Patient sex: F
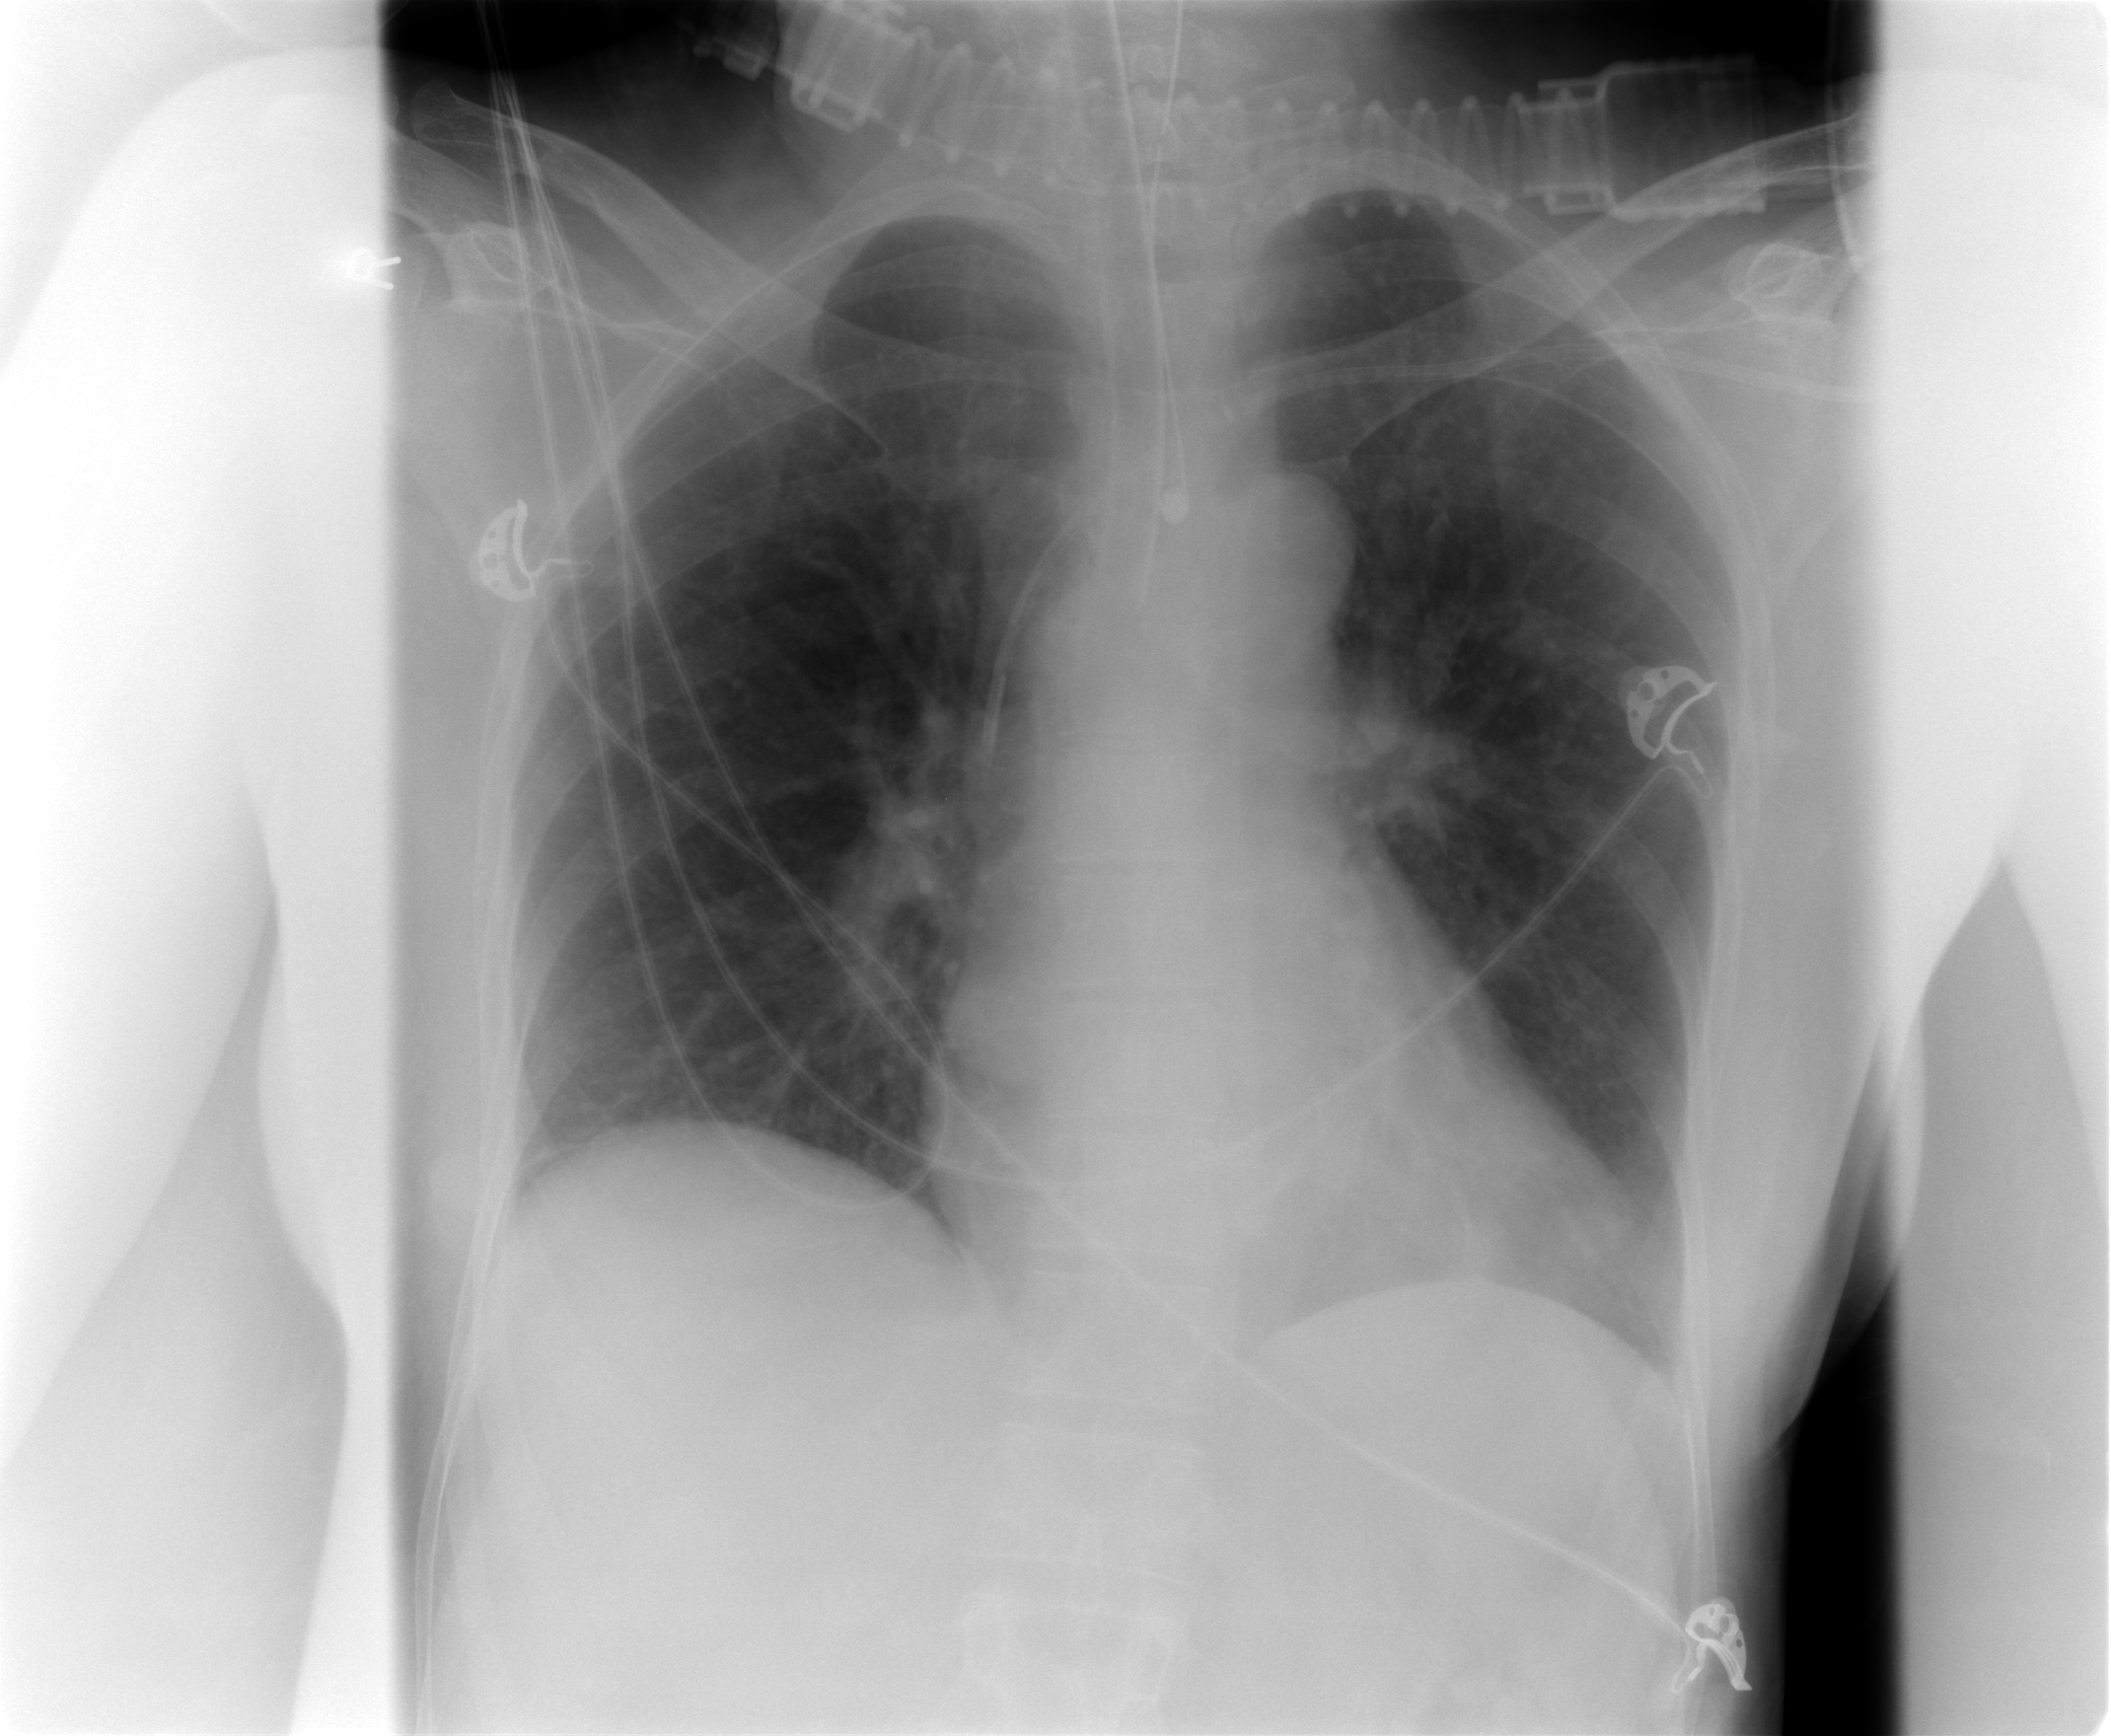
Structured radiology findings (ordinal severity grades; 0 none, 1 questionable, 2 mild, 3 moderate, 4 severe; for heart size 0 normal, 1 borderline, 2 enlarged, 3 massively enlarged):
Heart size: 2
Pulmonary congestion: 1
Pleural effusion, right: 0
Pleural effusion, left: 0
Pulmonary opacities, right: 0
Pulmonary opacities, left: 0
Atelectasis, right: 1
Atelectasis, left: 0